Current action and preconditions to check: path_clear

Your task: For each precondition in the list above, predict whether it will hold at this action.

Consider the current scene as observed from the mobile robot's camera, and analyze the predicted future states of all dynamic agents (e.g., people, animals, vehicles, or any moving entities) within the NEXT SECOND.

IMPORTANT: Only answer "very likely" if you are absolutely certain—based on strong, clear evidence—that a dynamic agent will violate the precondition in the predicted future state. Do NOT answer "very likely" for unlikely, ambiguous, or low-probability risks.

Ask yourself for each precondition: Is there a high probability, with clear and convincing evidence, that the predicted future states of any dynamic agent will interfere with the predicted future state of the currently executing action within the NEXT SECOND, causing that precondition to fail?

Assess the risk level based on these predictions. Use "likely" or "very likely" if motions create a clear risk of interference.

Use "neutral" or "improbable" if agents are nearby but their predicted paths are clearly diverging or non-conflicting.

Failure Risk Categories: "very improbable", "improbable", "neutral", "likely", "very likely"

Answer Format: Output ONLY the probability_of_failure value from these categories: "very improbable", "improbable", "neutral", "likely", "very likely"

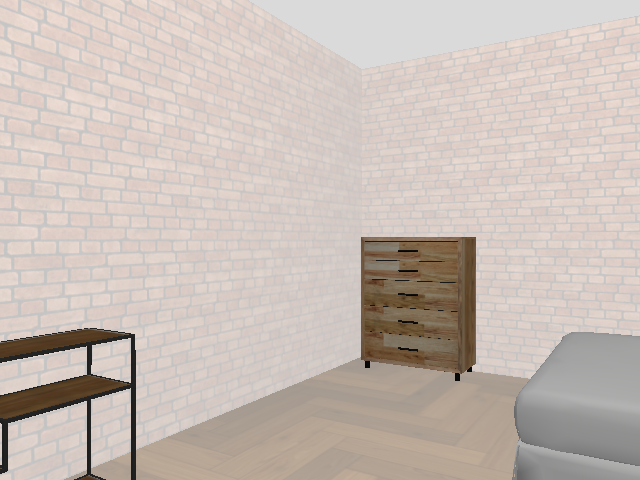

Answer: very improbable